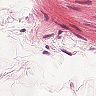
Metastatic tissue present: no